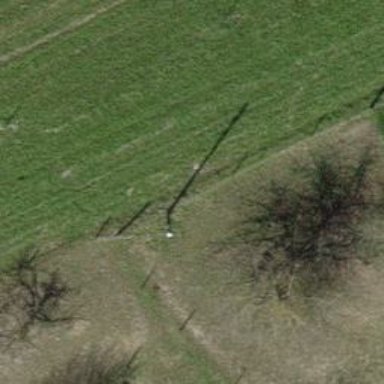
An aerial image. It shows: Minor power line.